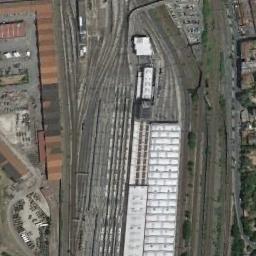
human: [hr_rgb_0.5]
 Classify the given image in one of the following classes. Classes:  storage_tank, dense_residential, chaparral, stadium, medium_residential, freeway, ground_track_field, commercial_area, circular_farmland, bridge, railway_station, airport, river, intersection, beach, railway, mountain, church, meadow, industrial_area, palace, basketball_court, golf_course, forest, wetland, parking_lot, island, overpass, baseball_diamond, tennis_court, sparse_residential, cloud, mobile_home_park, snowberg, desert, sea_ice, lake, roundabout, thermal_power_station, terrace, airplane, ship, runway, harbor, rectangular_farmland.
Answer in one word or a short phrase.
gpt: railway_station